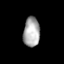
Tissue: lung
Cell type: Endothelial cells
Senescence score: 0.631
Nuclear area (px): 476
Mean DAPI intensity: 171.197